Aerial crown-view tile of a tropical tree (Barro Colorado Island, Panama), acquired 20250414:
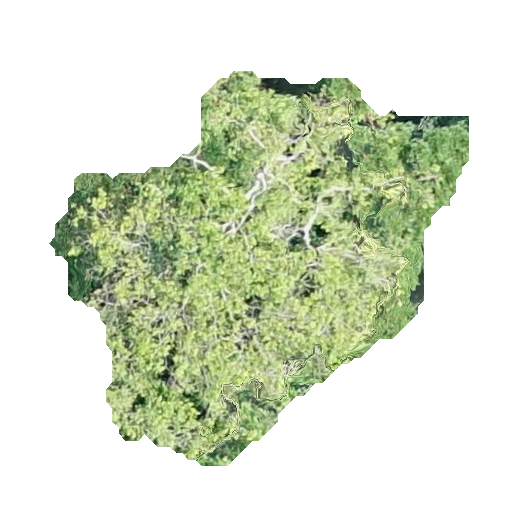
Species: Platypodium elegans
GBIF accepted scientific name: Platypodium elegans
Crown area: 149.892 m²